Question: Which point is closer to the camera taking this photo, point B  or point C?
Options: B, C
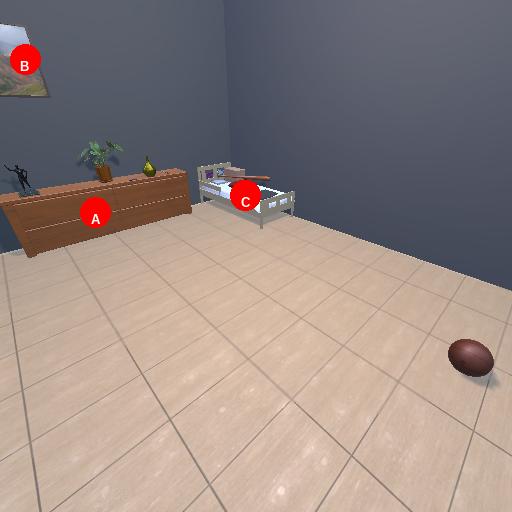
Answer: B